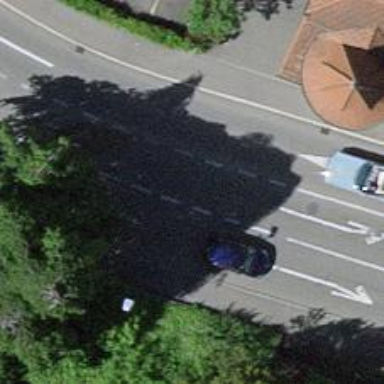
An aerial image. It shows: Secondary road with asphalt surface.